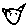
Label: cat